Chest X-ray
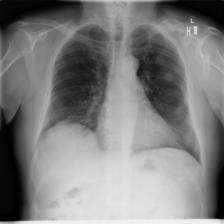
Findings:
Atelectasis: negative
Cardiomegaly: negative
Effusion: negative
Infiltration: negative
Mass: negative
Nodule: negative
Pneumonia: negative
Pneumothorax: negative
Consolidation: negative
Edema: negative
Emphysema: negative
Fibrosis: negative
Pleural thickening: negative
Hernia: negative